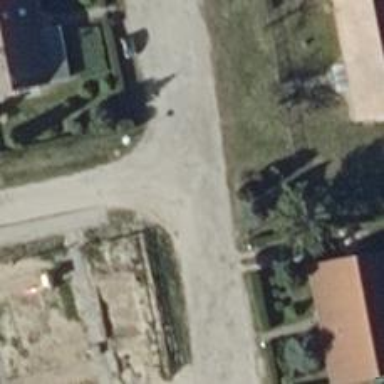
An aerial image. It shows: Asphalt road in residential area.